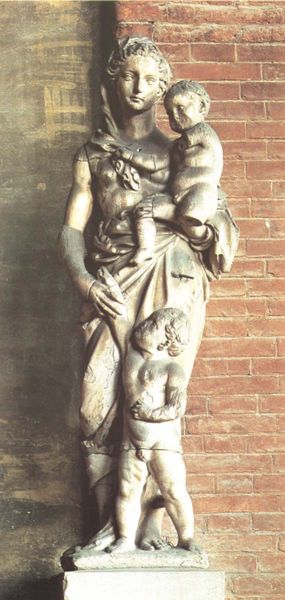
Titel: Fragmente der Fontana Gaia
Künstler: Jacopo della Quercia
Standort: Siena, Palazzo Publico (EU - I - Toskana)
Schlagwörter: brust, frau, frisur, tuch, wand, kleidung, sockel, stein, steine, figur, gewand, haare, kind, mutter, kinder, skulptur, statue, jungen, mauer, ziegel, metall, bronze, plastik, penis, knabe, rüstung, rom, ziegelsteine, toga, griechenland, brüder, madonna, römisch, standbild, stien, reneisance, gewand frau, näähe